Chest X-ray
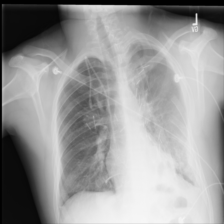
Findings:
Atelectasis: negative
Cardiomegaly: negative
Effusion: negative
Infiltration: negative
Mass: positive
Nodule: negative
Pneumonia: negative
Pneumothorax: negative
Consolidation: negative
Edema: negative
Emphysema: negative
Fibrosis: negative
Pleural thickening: positive
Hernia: negative